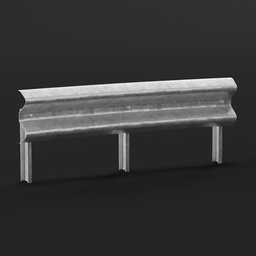
Label: architecture